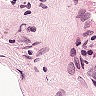
Metastatic tissue present: no